Aerial crown-view tile of a tropical tree (Barro Colorado Island, Panama), acquired 20240918:
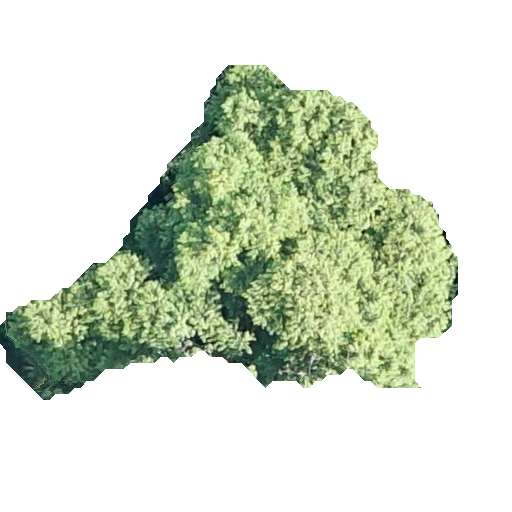
Species: Guazuma ulmifolia
GBIF accepted scientific name: Guazuma ulmifolia
Crown area: 136.258 m²